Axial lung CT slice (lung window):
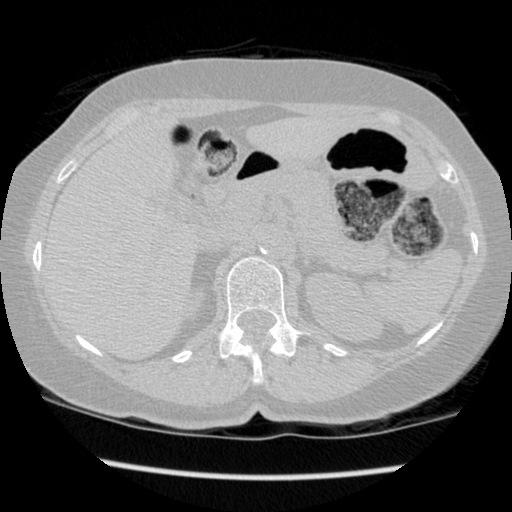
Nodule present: no